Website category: phone
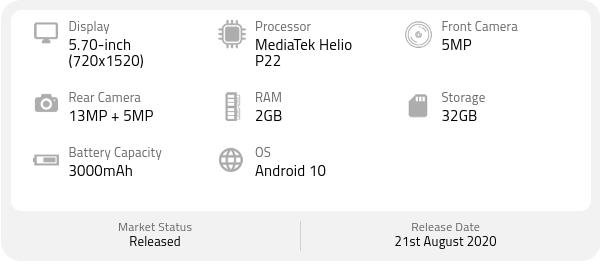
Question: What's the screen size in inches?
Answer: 5.70-inch

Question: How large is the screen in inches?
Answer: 5.70-inch

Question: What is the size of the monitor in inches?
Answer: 5.70-inch

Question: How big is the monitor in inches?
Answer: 5.70-inch

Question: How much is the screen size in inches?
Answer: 5.70-inch

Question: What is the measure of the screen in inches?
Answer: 5.70-inch

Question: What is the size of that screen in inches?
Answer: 5.70-inch

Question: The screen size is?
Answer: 5.70-inch

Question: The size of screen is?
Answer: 5.70-inch

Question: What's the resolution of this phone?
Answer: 720x1520

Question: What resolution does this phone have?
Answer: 720x1520

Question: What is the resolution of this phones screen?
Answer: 720x1520

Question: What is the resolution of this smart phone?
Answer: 720x1520

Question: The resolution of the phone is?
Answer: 720x1520

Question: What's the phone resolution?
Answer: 720x1520

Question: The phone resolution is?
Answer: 720x1520

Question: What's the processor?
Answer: MediaTek Helio P22

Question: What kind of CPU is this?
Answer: MediaTek Helio P22

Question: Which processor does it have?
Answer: MediaTek Helio P22

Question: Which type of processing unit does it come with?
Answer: MediaTek Helio P22

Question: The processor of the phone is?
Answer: MediaTek Helio P22

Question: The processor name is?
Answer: MediaTek Helio P22

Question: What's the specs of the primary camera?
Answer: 13MP + 5MP

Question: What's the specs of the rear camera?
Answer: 13MP + 5MP

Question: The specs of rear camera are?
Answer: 13MP + 5MP

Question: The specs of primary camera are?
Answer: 13MP + 5MP

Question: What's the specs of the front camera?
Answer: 5MP

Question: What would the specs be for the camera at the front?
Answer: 5MP

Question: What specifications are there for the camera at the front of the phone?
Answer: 5MP

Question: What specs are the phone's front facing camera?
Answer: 5MP

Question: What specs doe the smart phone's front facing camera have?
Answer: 5MP

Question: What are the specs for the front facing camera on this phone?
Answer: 5MP

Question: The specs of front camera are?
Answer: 5MP

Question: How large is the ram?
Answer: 2GB

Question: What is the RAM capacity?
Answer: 2GB

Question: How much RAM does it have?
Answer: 2GB

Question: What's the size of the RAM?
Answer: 2GB

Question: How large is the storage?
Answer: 32GB

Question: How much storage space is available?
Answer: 32GB

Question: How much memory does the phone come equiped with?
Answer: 32GB

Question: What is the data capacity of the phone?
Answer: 32GB

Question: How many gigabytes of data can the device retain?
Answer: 32GB

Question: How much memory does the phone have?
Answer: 32GB

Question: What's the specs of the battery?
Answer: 3000mAh

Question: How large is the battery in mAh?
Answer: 3000mAh

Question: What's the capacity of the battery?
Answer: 3000mAh

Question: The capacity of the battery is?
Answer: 3000mAh

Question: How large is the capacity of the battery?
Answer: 3000mAh

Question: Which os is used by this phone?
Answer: Android 10

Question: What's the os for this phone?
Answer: Android 10

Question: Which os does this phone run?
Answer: Android 10

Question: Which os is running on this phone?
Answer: Android 10

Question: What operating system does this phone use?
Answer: Android 10

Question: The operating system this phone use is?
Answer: Android 10

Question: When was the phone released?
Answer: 21st August 2020

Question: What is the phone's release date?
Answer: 21st August 2020

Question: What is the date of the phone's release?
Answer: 21st August 2020

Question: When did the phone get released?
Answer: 21st August 2020

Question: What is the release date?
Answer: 21st August 2020

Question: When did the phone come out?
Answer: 21st August 2020

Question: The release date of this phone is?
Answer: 21st August 2020